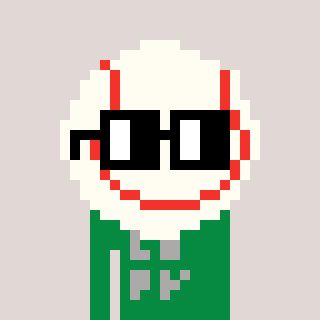
a pixel art character with square black glasses, a baseball ball-shaped head and a green-colored body on a warm background